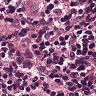
Metastatic tissue present: yes